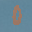
Label: 0